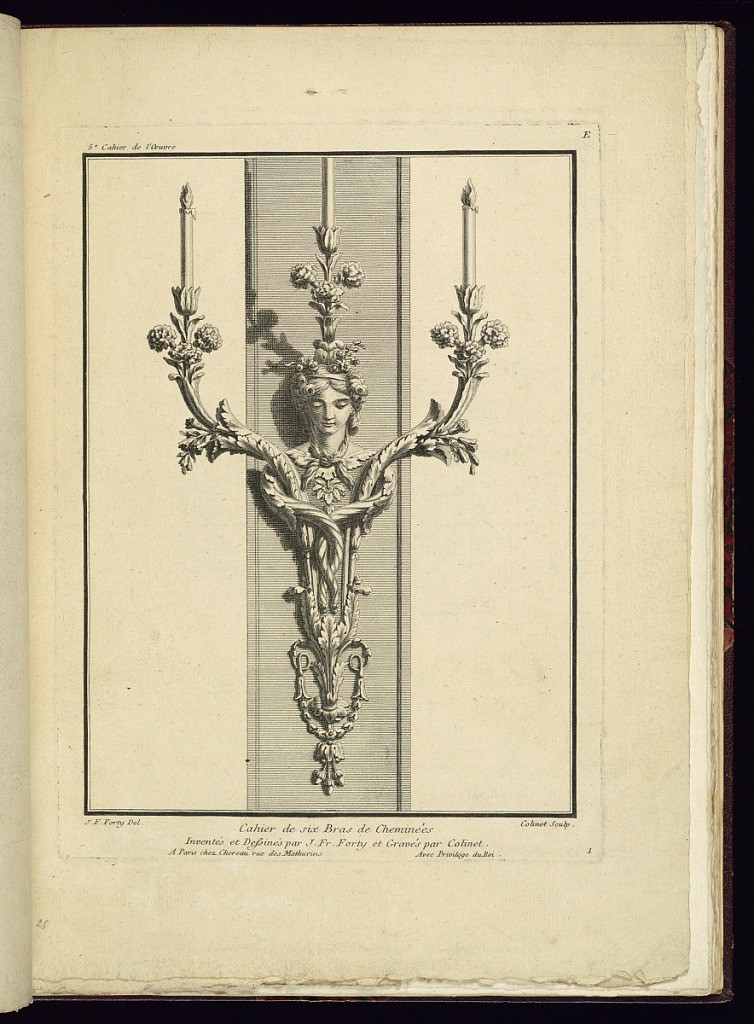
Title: Title Page
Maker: Jean François Forty, active 1775 – 1790
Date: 1775–94
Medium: Etching and engraving on paper
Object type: Print
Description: Title page and design for a three-light wall sconce incorporating scrolling leaves (rinceaux), fleurons, flowers, festoon of leaves, and a female head. The plate is titled, numbered, and signed.